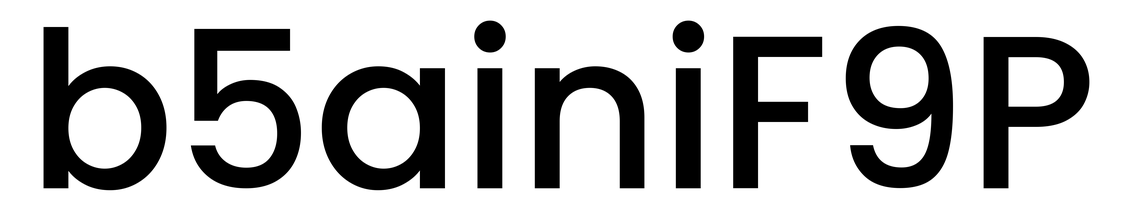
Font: Poppins-Medium